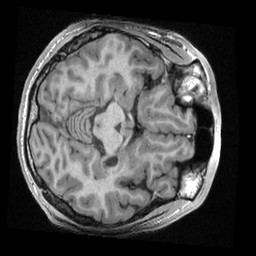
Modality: T1w
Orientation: axial
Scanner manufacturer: ge
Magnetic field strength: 3 T
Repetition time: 0.007672 s
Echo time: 0.002936 s